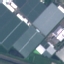
Land use / land cover: Industrial